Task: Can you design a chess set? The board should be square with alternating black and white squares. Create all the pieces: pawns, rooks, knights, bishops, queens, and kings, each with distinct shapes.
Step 1792:
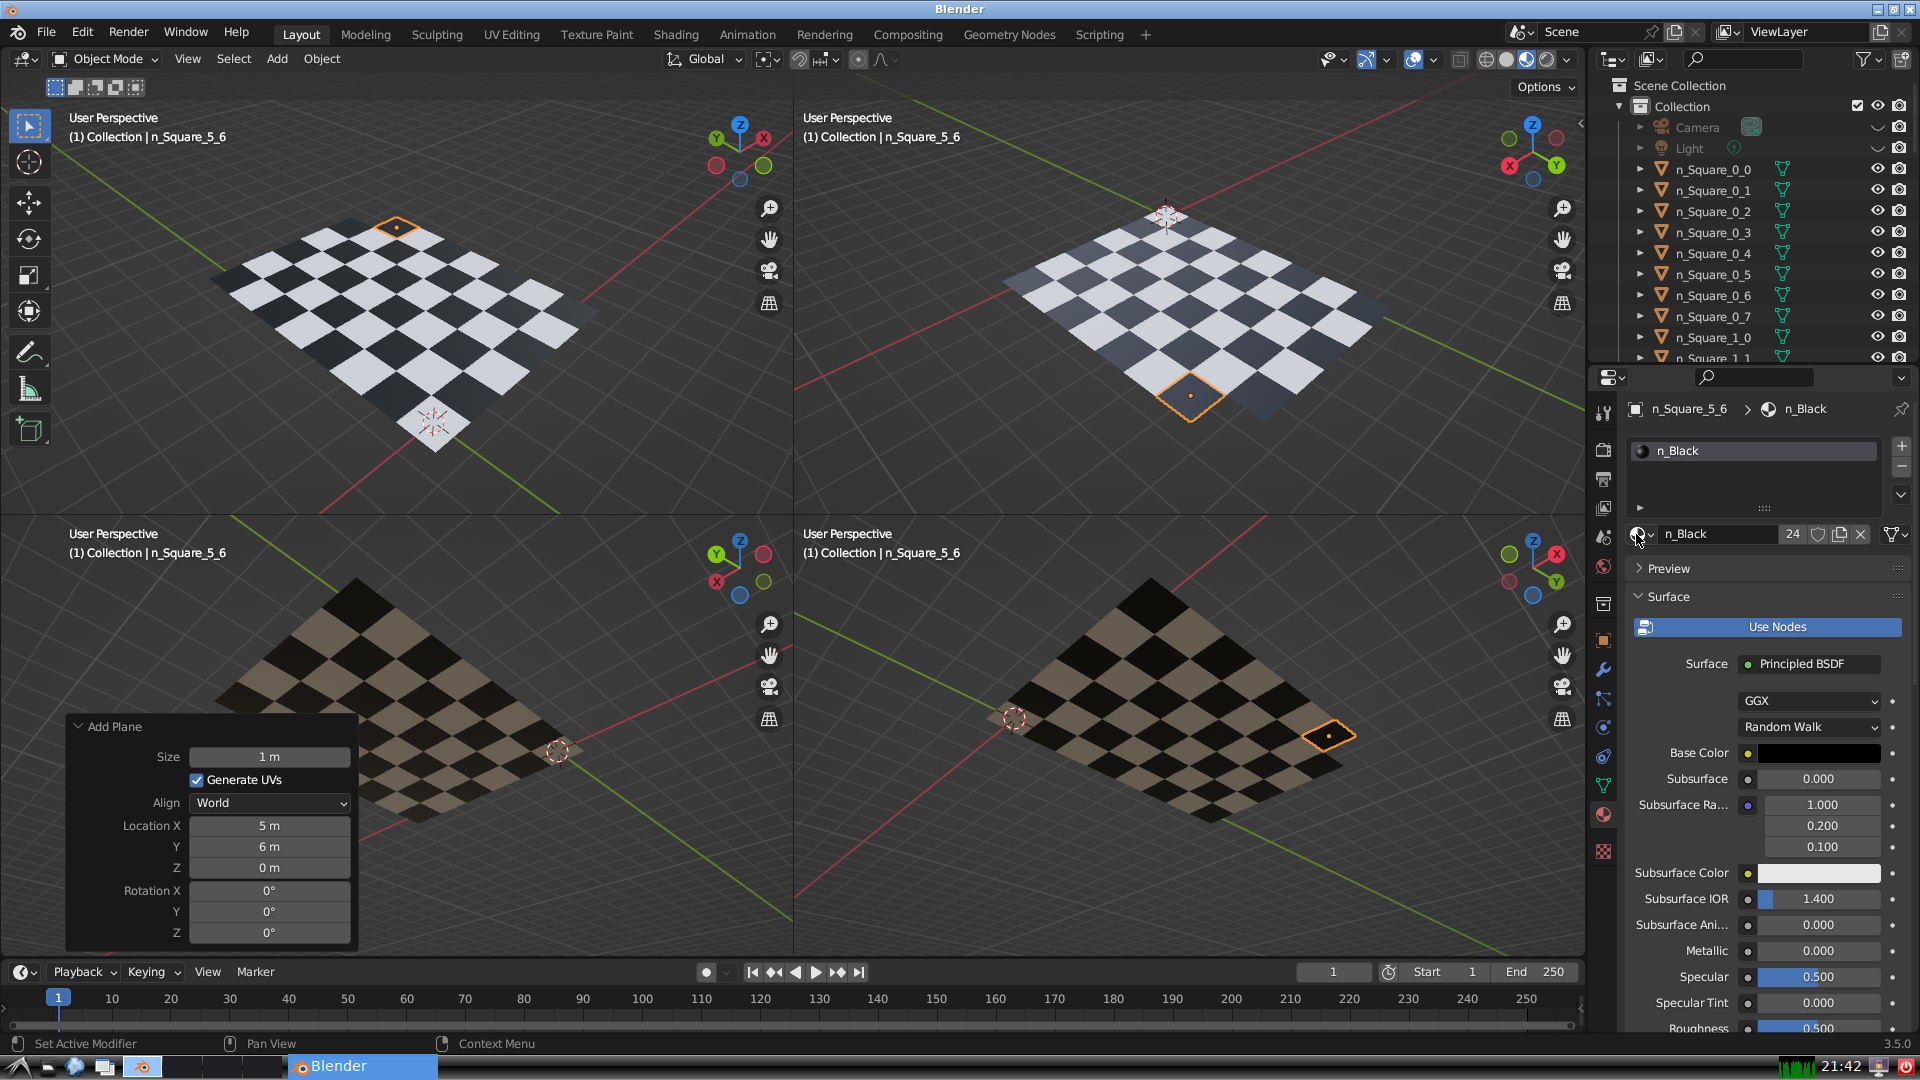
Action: {"mouse_move": [278, 58]}